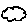
Label: cloud